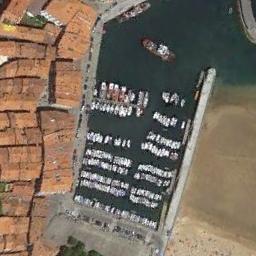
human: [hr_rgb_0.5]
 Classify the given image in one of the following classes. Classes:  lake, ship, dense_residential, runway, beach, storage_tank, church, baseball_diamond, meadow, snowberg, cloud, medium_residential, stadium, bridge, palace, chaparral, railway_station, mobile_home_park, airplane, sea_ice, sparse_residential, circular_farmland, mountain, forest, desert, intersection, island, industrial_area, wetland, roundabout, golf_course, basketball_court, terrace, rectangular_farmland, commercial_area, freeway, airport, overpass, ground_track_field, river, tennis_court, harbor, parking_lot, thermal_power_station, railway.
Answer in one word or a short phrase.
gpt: harbor